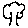
Label: tree